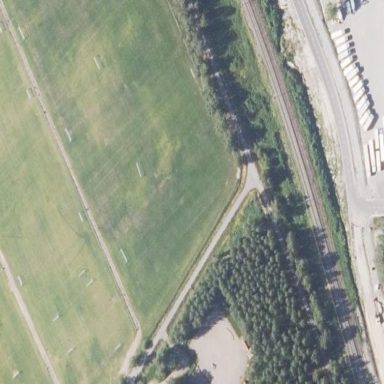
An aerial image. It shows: Soccer pitch for leisureland activities.